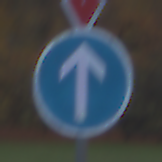
Verkehrszeichen: VorgeschriebeneFahrtrichtungGeradeaus
Zusatzzeichen oben: VorfahrtGewaehren
Umgebung: Outdoor, Nature
Tageszeit: SunriseSunset
Wetter: PartlyCloudy
Licht: Natural
Jahreszeit: Autumn
Kontrast: LowContrast